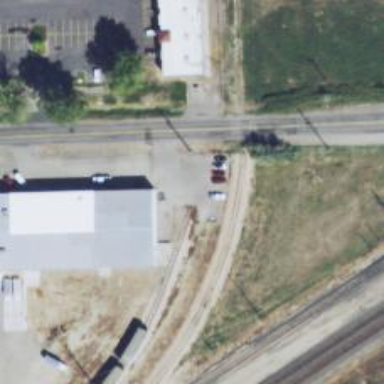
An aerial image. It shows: Railway siding with rails.